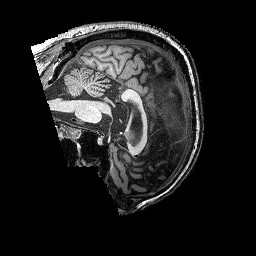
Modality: T1w
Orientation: sagittal
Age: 66
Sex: male
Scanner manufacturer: siemens
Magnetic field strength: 3 T
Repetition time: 2.25 s
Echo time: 0.00452 s